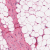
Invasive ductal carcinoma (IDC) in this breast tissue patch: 0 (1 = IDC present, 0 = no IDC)